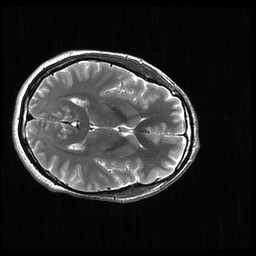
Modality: T2w
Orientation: axial
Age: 26
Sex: male
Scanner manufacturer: ge
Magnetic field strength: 3 T
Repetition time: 5.192 s
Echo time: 0.1003 s